Question: I want to highlight tabs and spaces. In sublime text I activated an '"draw_white_space": "all"' option. After that all tabs and spaces is highlighting.

I want to activate the same option in vim, but all what I used didn't work.
I tried set follow options:
'''
set listchars=tab:--
set list
'''
How is it possible to activate it, and how to make highlighting tabs and spaces the same sympols like in picture above?
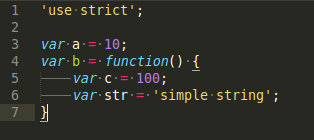
Answer: As icwnd says use
'''
set list
set listchars=tab:>*
'''
However you may find that you still cannot see the characters because they are the same color as the background. Adding the following will change the color of those characters
'''
highlight NonText guifg=#4a4a59
highlight SpecialKey guifg=#4a4a59
'''
As Ben mentions, this does not work for spaces.
---
Edit
You can now do the same for spaces, see <URL>.